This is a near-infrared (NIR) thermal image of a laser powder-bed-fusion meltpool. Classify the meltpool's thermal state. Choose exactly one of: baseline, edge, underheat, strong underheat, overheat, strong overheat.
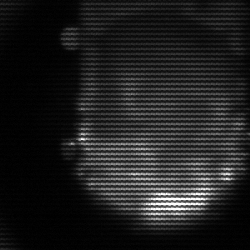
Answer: baseline